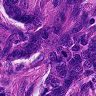
Metastatic tissue present: yes